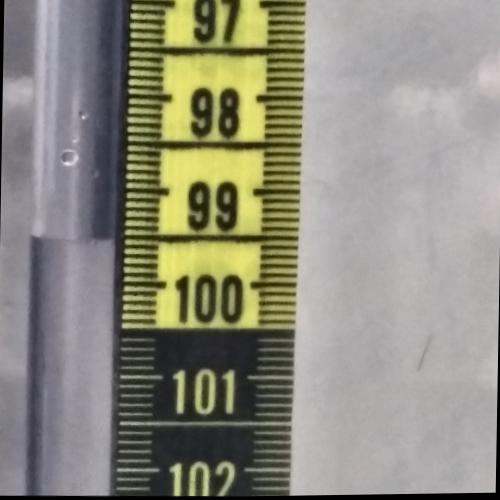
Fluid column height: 99.5 cm